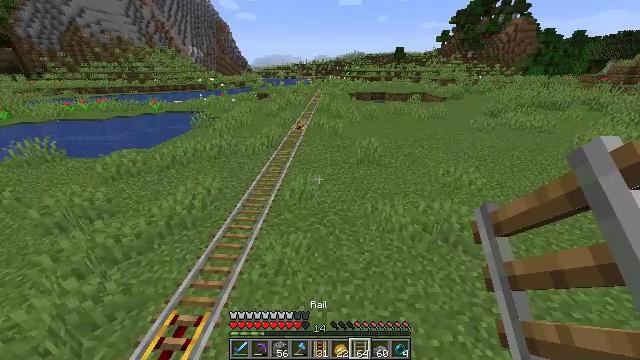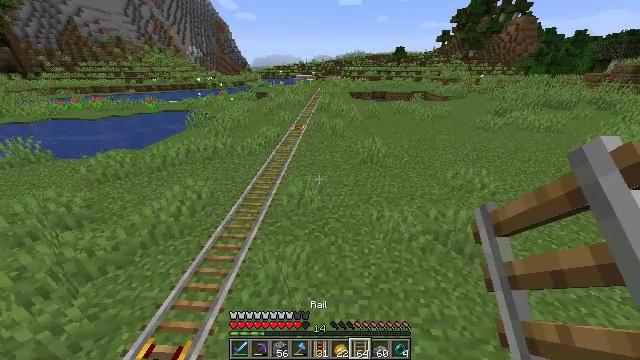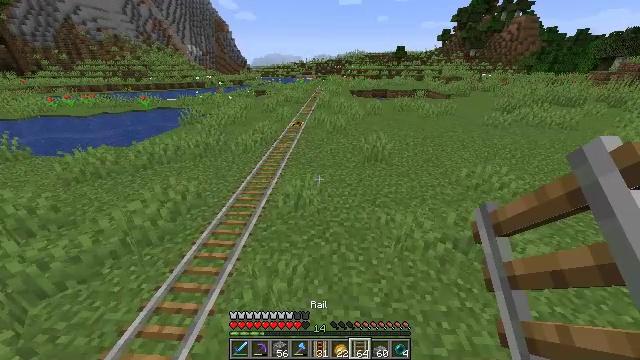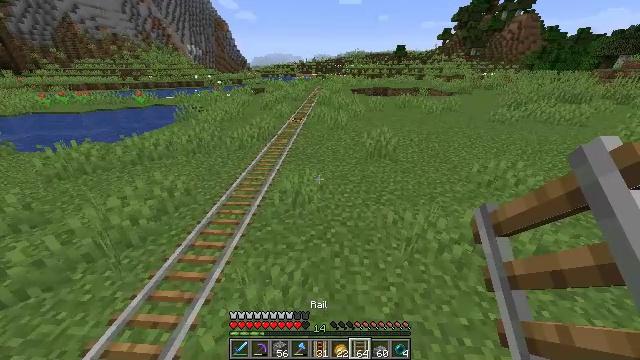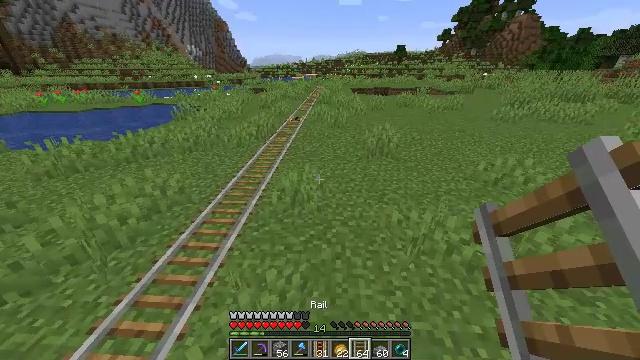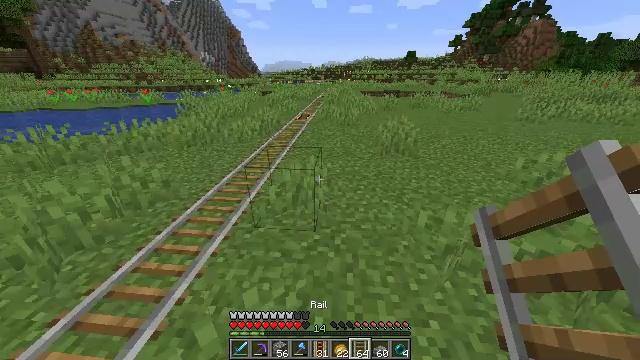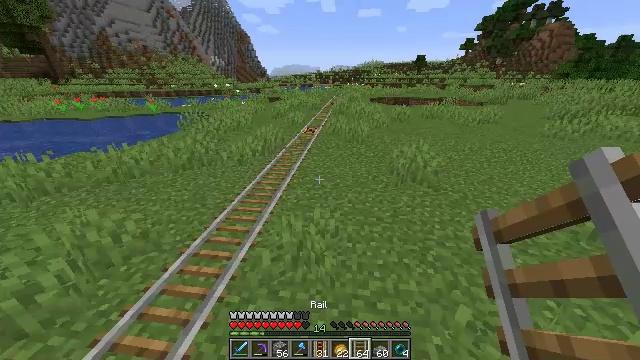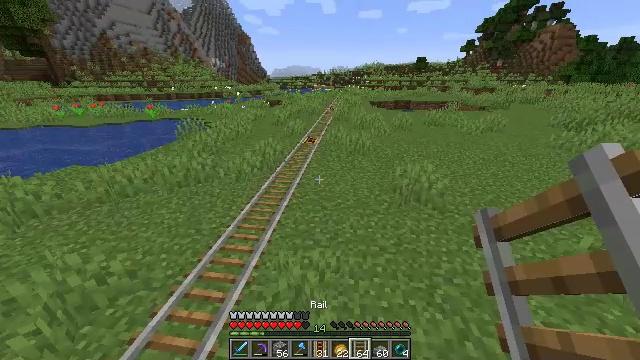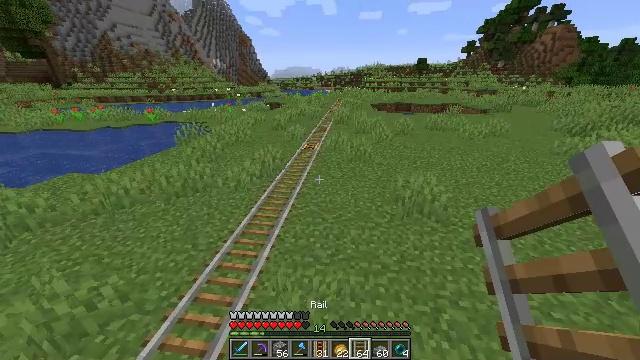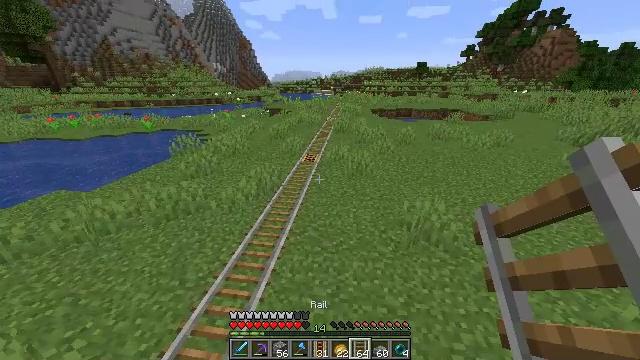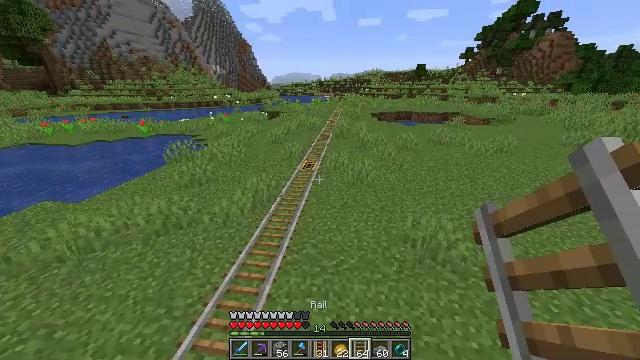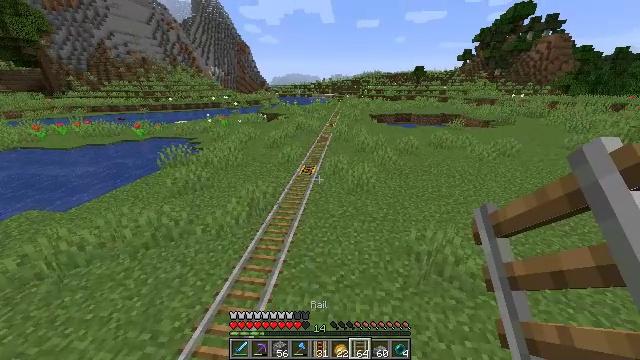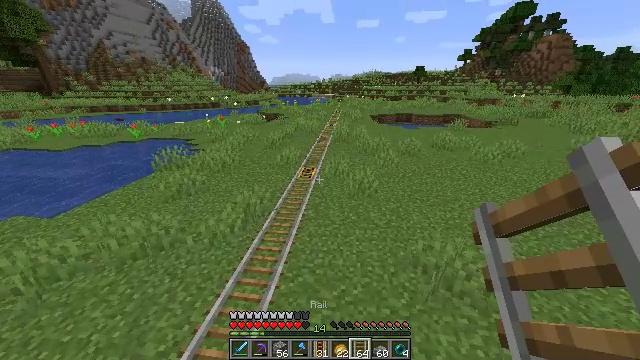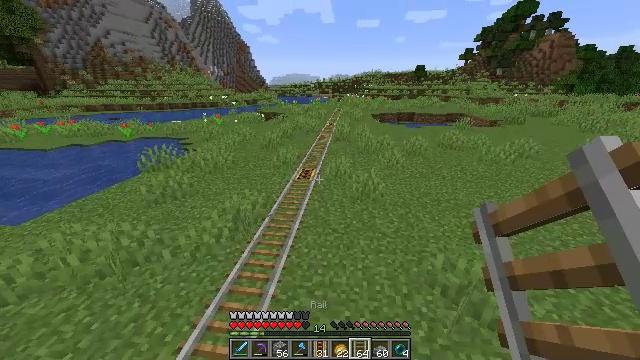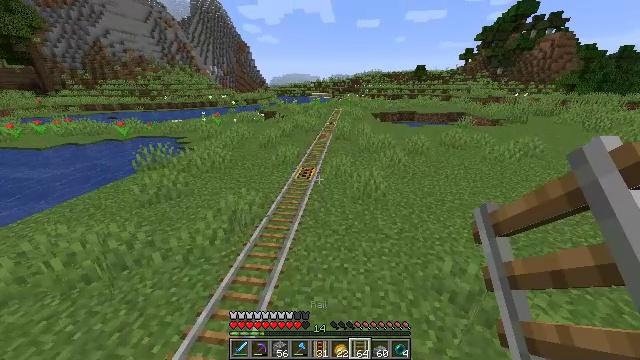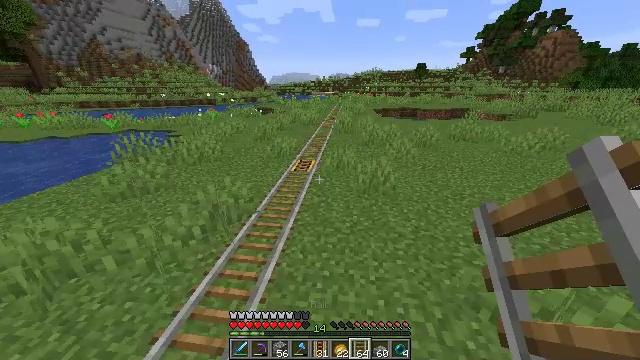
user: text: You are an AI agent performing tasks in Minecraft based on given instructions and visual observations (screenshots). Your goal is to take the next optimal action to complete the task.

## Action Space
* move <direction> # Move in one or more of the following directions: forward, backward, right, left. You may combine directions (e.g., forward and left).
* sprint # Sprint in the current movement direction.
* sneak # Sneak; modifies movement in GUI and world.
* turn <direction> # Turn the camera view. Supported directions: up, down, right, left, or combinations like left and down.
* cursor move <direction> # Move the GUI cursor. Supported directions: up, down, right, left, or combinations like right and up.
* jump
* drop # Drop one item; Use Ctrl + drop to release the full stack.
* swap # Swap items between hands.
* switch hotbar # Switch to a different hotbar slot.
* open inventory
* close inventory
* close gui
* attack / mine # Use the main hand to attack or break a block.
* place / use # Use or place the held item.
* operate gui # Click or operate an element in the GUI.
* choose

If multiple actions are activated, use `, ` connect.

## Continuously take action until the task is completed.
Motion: motion action
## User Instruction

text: Break the orange tulip to gather it.
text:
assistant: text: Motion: move forward, jump
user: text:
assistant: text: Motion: move forward, jump
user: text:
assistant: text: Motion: move forward, jump
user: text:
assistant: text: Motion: move forward, jump
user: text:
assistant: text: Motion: move forward, sprint, turn left and up, jump
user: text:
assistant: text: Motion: move forward, sprint, turn left, jump
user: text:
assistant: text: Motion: move forward, sprint, jump
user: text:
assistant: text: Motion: move forward, sprint, jump
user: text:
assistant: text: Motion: move forward, sprint, jump
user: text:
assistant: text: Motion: move forward, jump
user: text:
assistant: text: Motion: move forward, jump
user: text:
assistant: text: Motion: move forward, jump
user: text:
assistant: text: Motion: move forward, jump
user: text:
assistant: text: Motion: move forward, jump
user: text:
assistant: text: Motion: move forward, jump
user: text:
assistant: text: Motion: move forward, jump
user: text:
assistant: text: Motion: move forward, jump
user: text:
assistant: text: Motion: move forward, sprint, turn right, jump
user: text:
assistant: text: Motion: move forward, sprint, turn right, jump
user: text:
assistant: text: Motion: move forward, sprint, turn right, jump
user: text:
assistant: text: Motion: move forward, sprint, jump
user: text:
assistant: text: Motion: move forward, sprint, jump
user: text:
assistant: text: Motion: move forward, sprint, jump
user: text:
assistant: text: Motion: move forward, jump
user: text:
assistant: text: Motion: move forward, jump
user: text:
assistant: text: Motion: move forward, jump
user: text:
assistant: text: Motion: move forward, jump
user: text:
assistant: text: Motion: move forward, jump
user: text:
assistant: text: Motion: move forward, jump
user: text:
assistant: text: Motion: move forward, sprint, jump